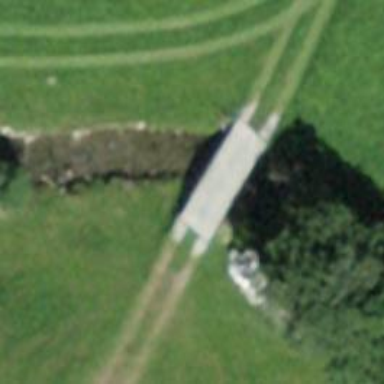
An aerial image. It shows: Grade 5 track on bridge.